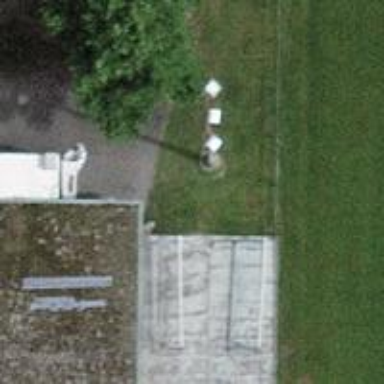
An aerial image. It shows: Mast structure.